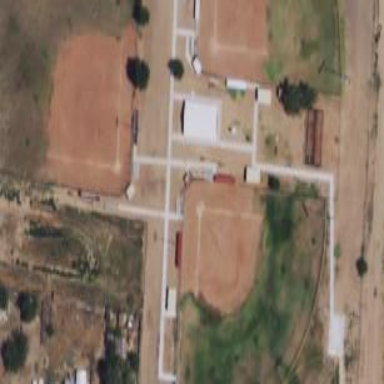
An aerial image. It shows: Baseball pitch for leisure land.